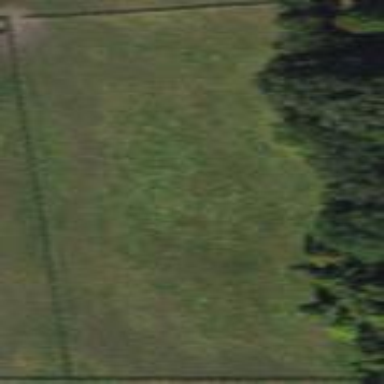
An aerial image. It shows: Pasture used as meadow.